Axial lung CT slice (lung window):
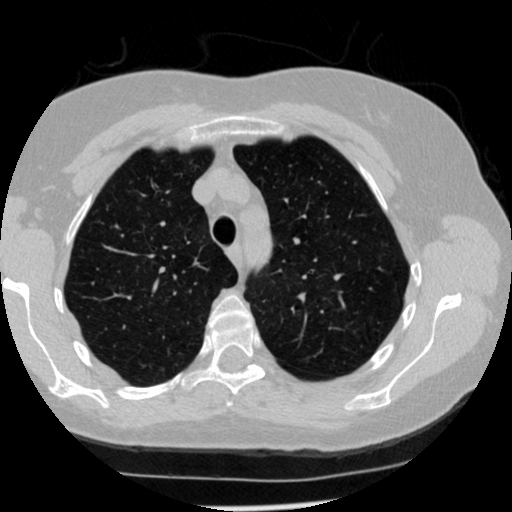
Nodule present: no